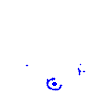
Particle: kaon